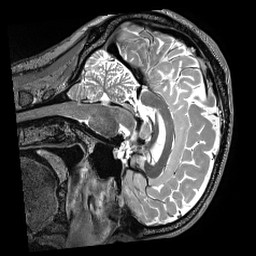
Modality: T2w
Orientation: sagittal
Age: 46
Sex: male
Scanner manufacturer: siemens
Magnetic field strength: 3 T
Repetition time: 3.2 s
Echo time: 0.56 s